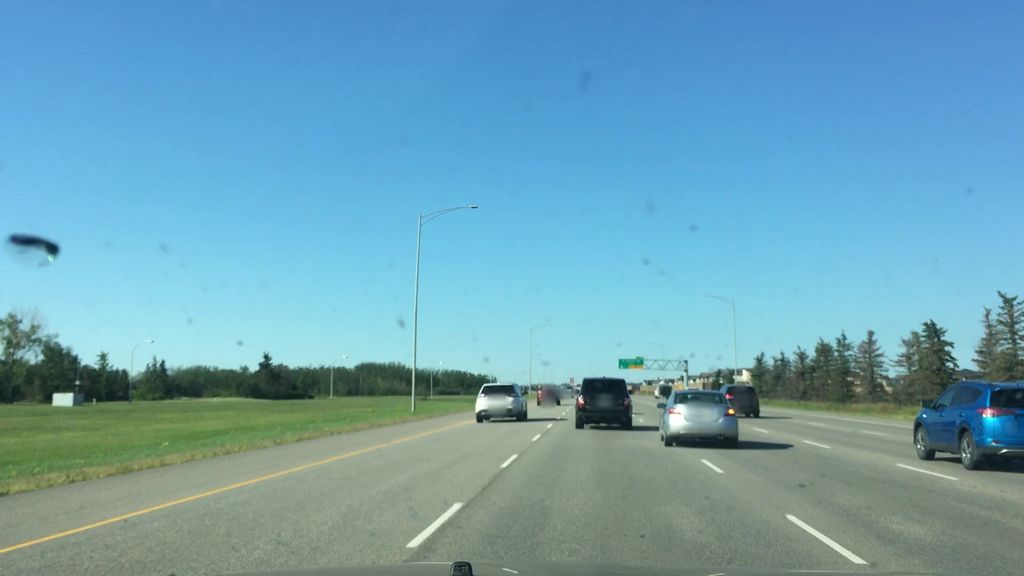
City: edmonton